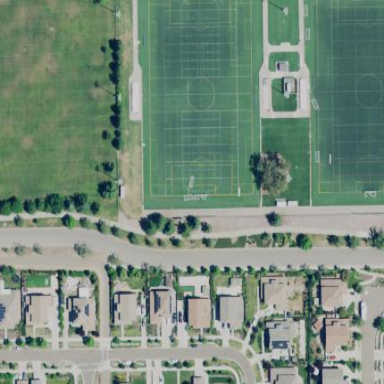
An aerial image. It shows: Soccer pitch for leisureland activities.